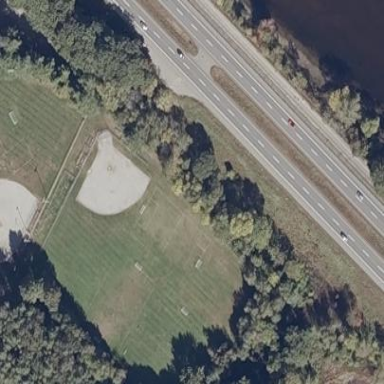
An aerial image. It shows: Baseball pitch for leisure land activities.